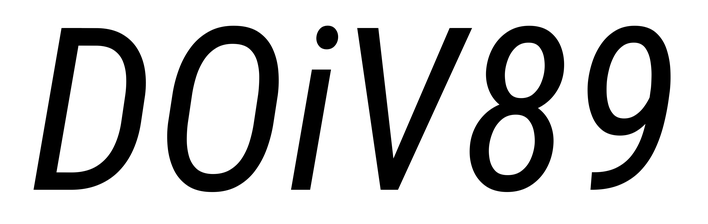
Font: Roboto-Italic_Condensed_Italic